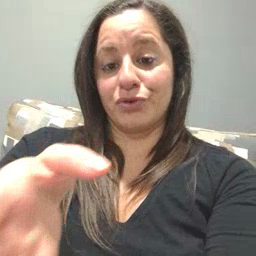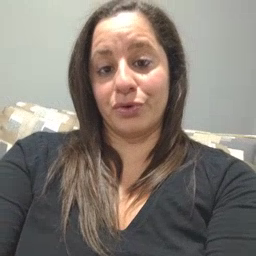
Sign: after